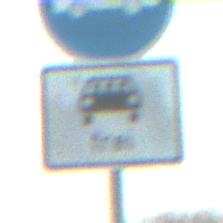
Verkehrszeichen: MehrfachbesetzePersonenkraftwagenFrei
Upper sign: Busssonderstreifen
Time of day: SunriseSunset
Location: Outdoor (Nature)
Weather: PartlyCloudy
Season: NotSpecified
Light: Natural